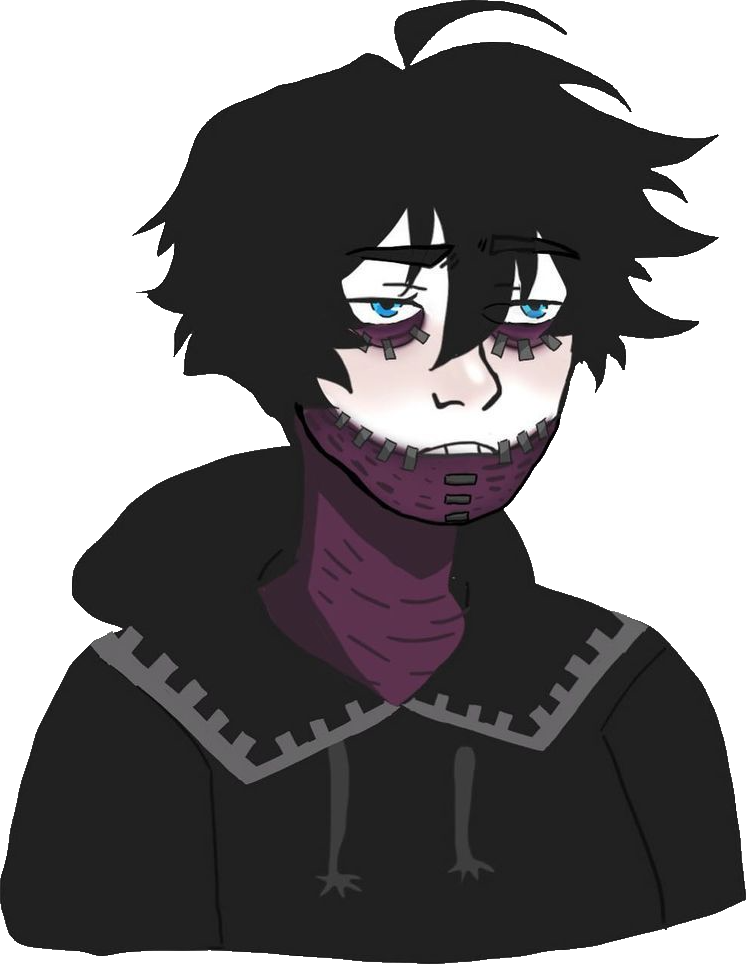
Label: 5_Twinkjak